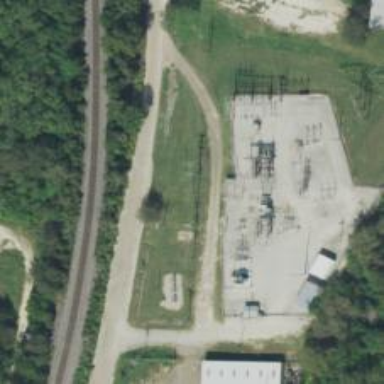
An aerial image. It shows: Distribution level power substation surrounded by fence.